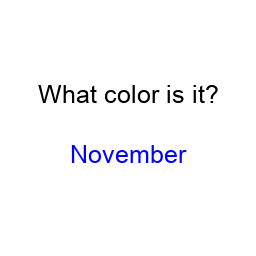
Color: blue
Background color: white
Question text color: black